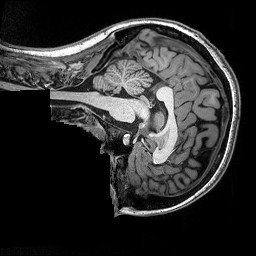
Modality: T1w
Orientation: sagittal
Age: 19
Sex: female